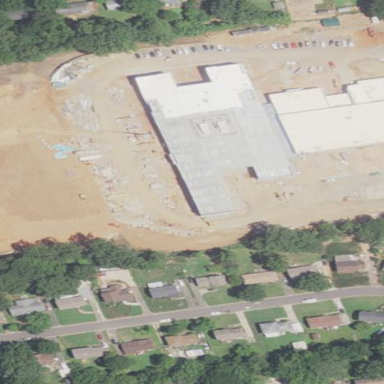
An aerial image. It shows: School building.